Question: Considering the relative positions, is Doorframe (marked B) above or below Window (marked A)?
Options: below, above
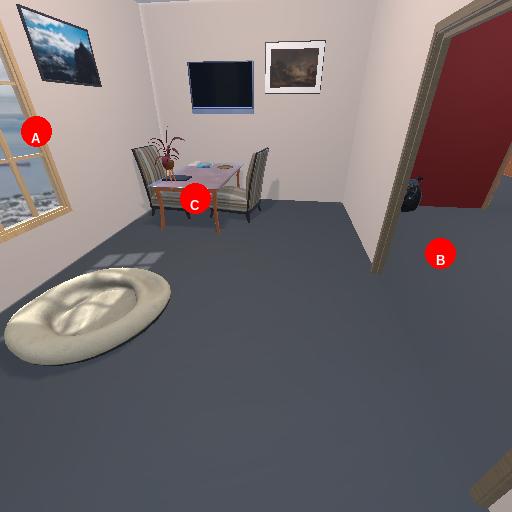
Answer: below